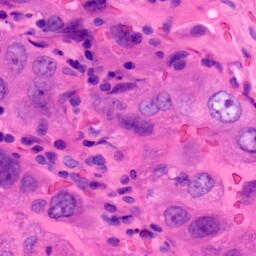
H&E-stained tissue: Lung